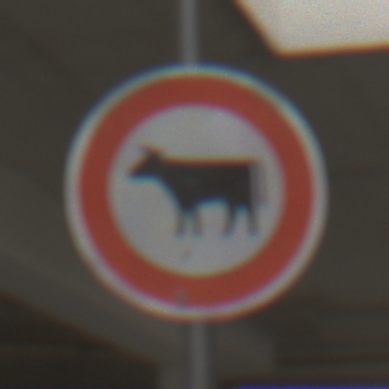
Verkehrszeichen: VerbotViehtrieb
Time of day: Midday
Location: Roofed (Urban)
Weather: Overcast
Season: NotSpecified
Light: Artificial